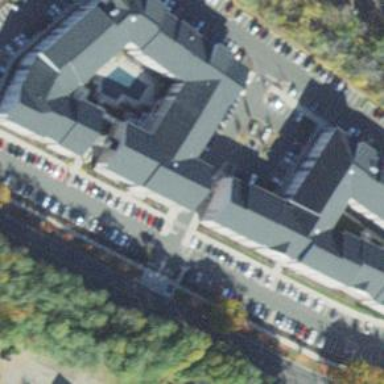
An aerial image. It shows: Part of building.